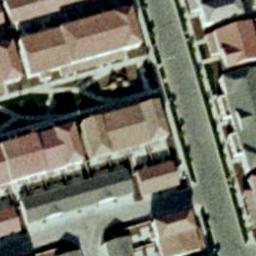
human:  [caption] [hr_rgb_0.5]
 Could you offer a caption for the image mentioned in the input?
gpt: There is a piece of cropland .

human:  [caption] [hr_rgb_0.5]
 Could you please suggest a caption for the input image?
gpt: There is a piece of farmland .

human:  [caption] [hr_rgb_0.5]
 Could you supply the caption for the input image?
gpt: It is a piece of farmland .

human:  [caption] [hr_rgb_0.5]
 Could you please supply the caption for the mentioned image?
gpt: It is a piece of cropland .

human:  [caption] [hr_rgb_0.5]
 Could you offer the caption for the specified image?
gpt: Here is a piece of farmland .